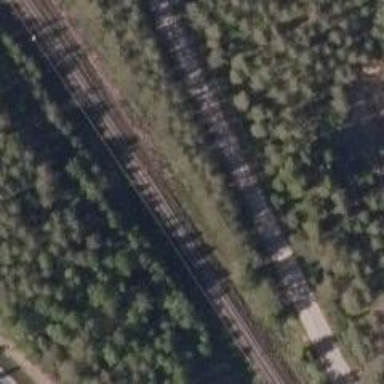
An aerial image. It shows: Continuous rail railway with electrified contact line.